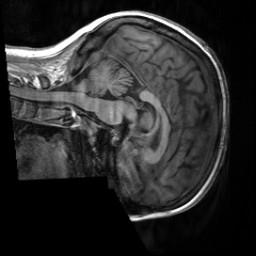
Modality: T1w
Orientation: sagittal
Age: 21
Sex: female
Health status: healthy
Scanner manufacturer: siemens
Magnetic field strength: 3 T
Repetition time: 2 s
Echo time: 0.00232 s